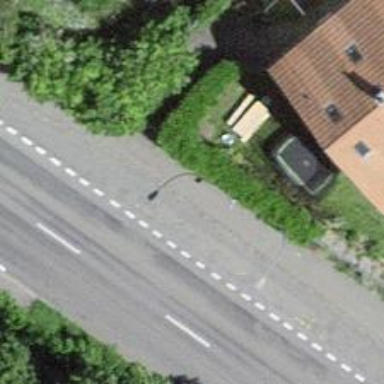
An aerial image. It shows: Bus stop with platform for public transport.